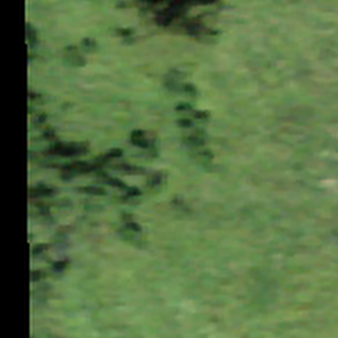
Label: other